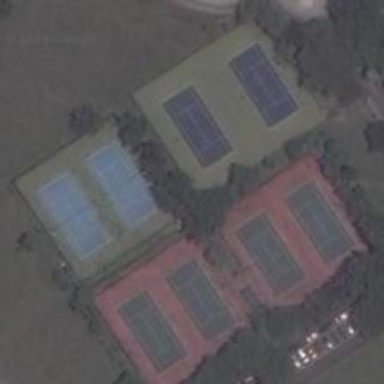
Each square of field character grid owns two tennis courts .